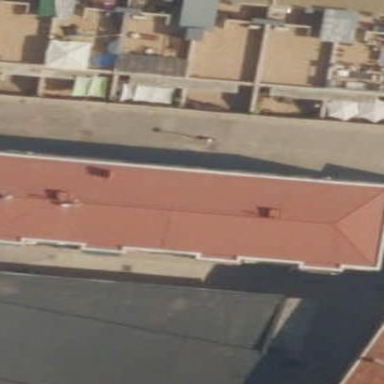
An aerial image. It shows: Image showing building with apartments.